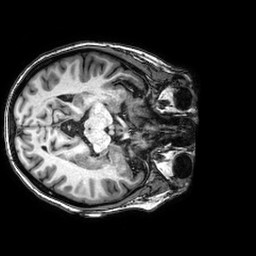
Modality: T1w
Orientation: axial
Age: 60
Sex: female
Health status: healthy